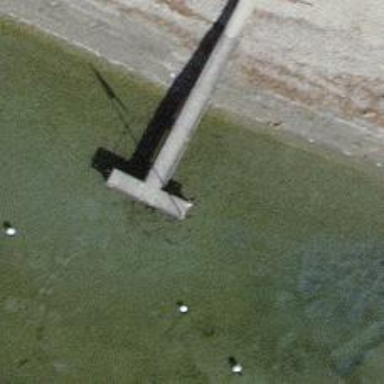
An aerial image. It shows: Flagpole structure.